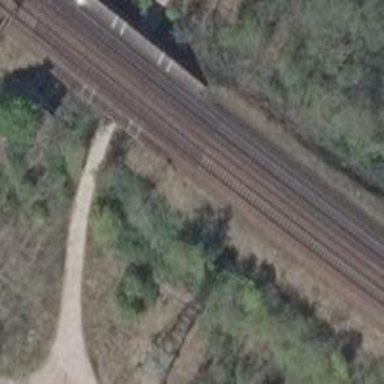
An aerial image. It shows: Railway bridge with electrified contact lines.